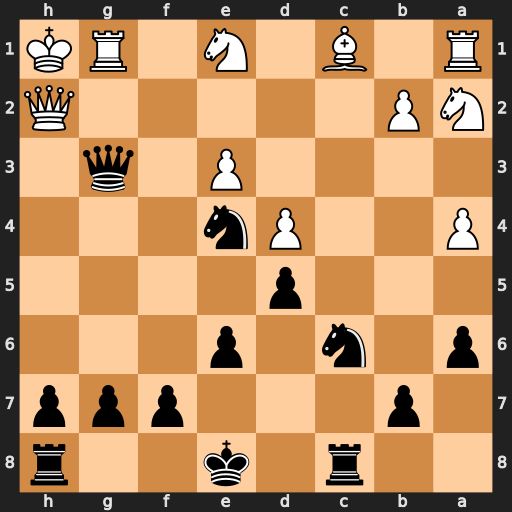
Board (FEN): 2r1k2r/1p3ppp/p1n1p3/3p4/P2Pn3/4P1q1/NP5Q/R1B1N1RK
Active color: b
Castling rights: k
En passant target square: -
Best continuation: Nf2+ Qxf2 Qxf2